九年级 · 画法几何学
如图, 正六边形螺帽的边长是 $2 \mathrm{~cm}$, 这个扳手的开口 $a$ 的值应是 ( )
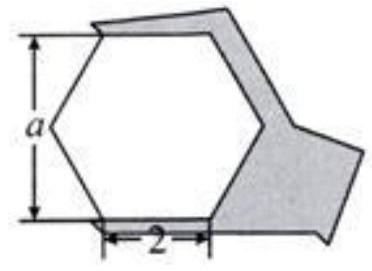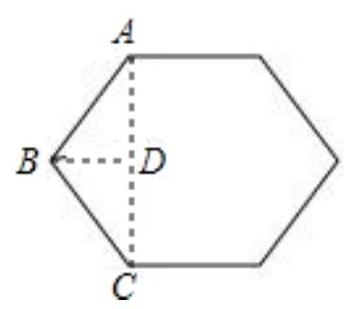
A. $2 \sqrt{3} \mathrm{~cm}$

B. $\sqrt{3} \mathrm{~cm}$
C. $\frac{2}{3} \sqrt{3} \mathrm{~cm}$
D. $1 \mathrm{~cm}$
答案: A
解析: 如图,

连接 $A C$, 过 $B$ 作 $B D \perp A C$ 于 $D$;

$\because A B=B C$,

$\therefore \triangle A B C$ 是等腰三角形,

$\therefore A D=C D$

$\because$ 此多边形为正六边形,

$\therefore \angle A B C=\frac{180^{\circ} \times 4}{6}=120^{\circ}$,

$\therefore \angle A B D=\frac{120^{\circ}}{2}=60^{\circ}$,

$\therefore \angle B A D=30^{\circ}, A D=A B \cdot \cos 30^{\circ}=2 \times \frac{\sqrt{3}}{2}=\sqrt{3}$,

$\therefore a=2 \sqrt{3} \mathrm{~cm}$.

故选 $A$.